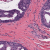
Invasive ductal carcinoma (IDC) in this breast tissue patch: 0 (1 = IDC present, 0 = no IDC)